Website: crate-barrel
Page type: account-selection
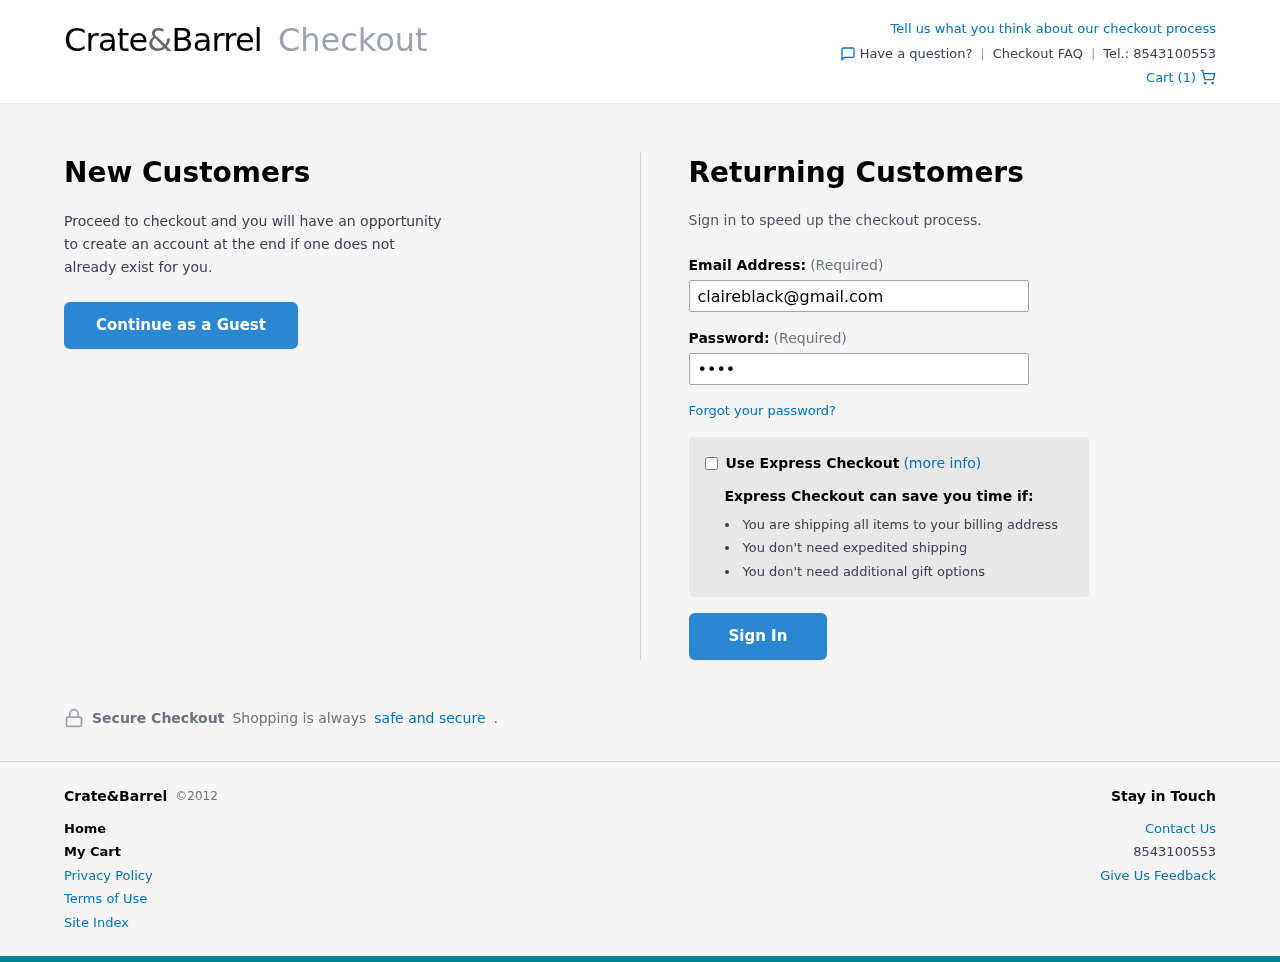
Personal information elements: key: PII_EMAIL
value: claireblack@gmail.com
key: PII_PHONE
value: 8543100553
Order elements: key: ORDER_NUM_ITEMS
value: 1